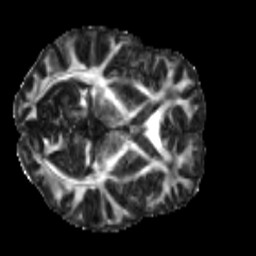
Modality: FA
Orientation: axial
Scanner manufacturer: siemens
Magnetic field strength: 3 T
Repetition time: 4 s
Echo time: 0.0594 s